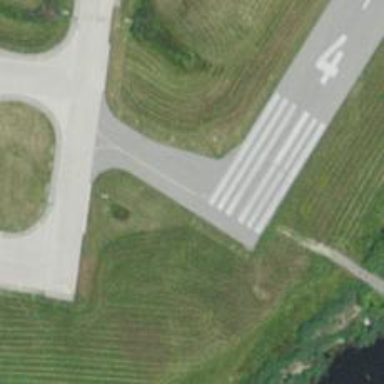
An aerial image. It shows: View of taxiway at the airport.